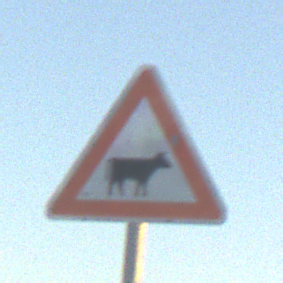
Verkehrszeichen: ViehtriebLinks
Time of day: SunriseSunset
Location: Outdoor (Nature)
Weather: Clear
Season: NotSpecified
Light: Natural